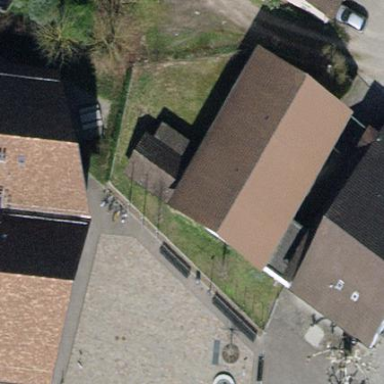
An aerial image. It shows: Farm auxiliary building with gabled roof.